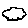
Label: cloud